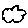
Label: cloud